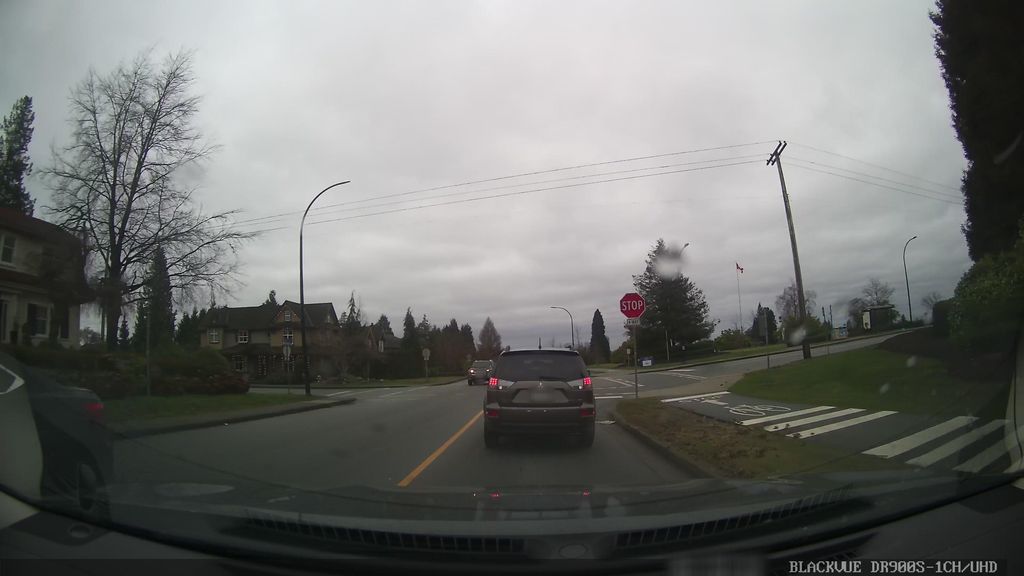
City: vancouver